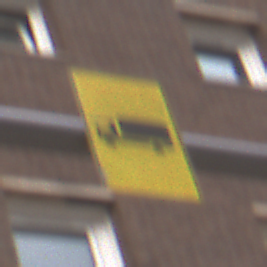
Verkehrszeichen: KFZZulaessigeGesamtmasse3Komma5TOhnePfeilsymbol
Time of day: MorningAfternoon
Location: Outdoor (Urban)
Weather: Overcast
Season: NotSpecified
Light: Natural